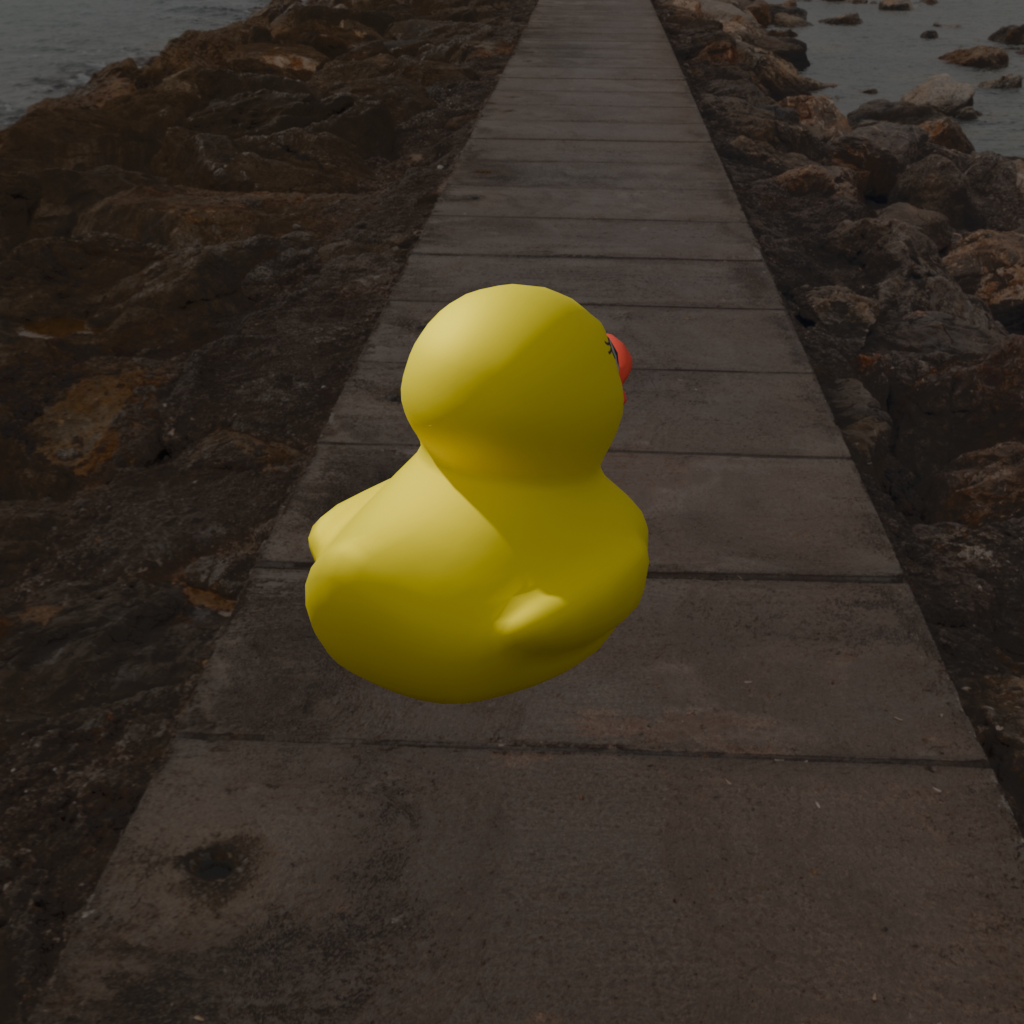
an image of a yellow rubber duck seen from <back_right> in a rocky pier extending into calm sea with a dramatic cloudy sky at sunset.